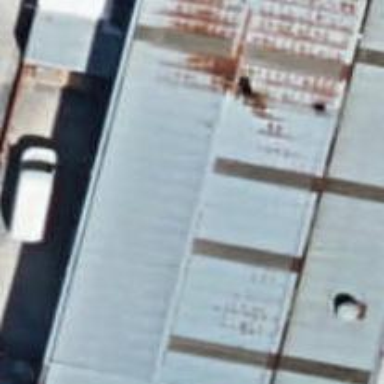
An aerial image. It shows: Warehouse building.